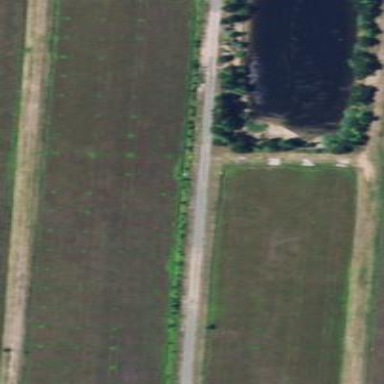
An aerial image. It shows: Farmland with cranberries as the main crop.